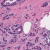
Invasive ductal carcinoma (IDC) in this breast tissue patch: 1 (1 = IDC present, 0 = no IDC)